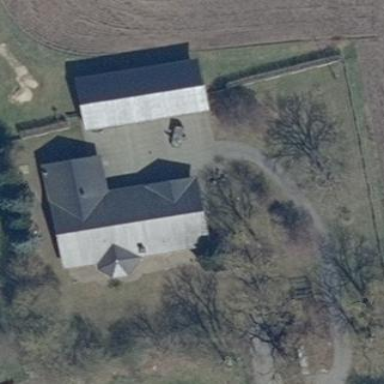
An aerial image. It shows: Simple house.